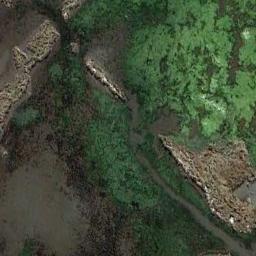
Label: wetland